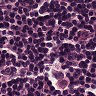
Metastatic tissue present: no